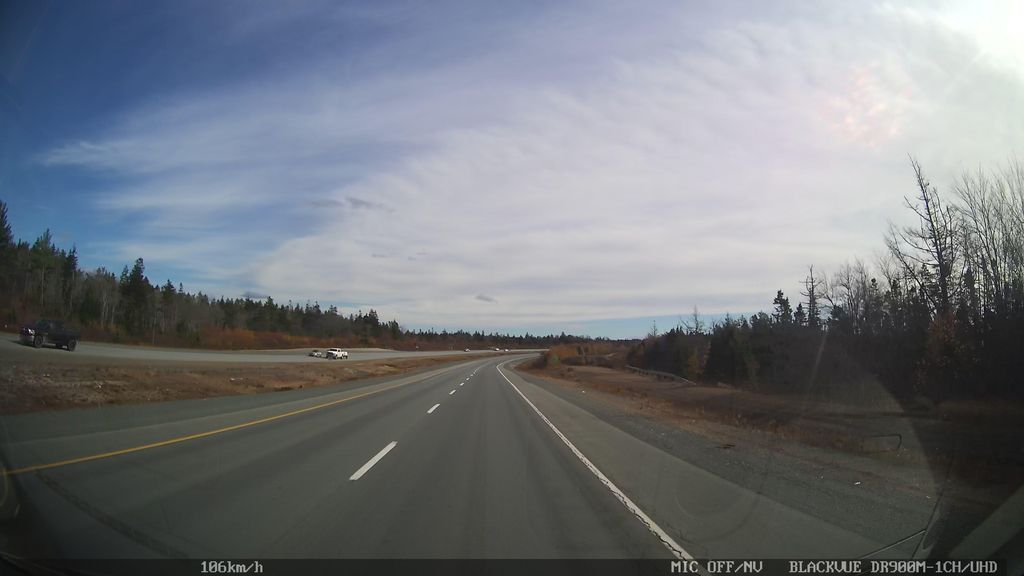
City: halifax